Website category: auto
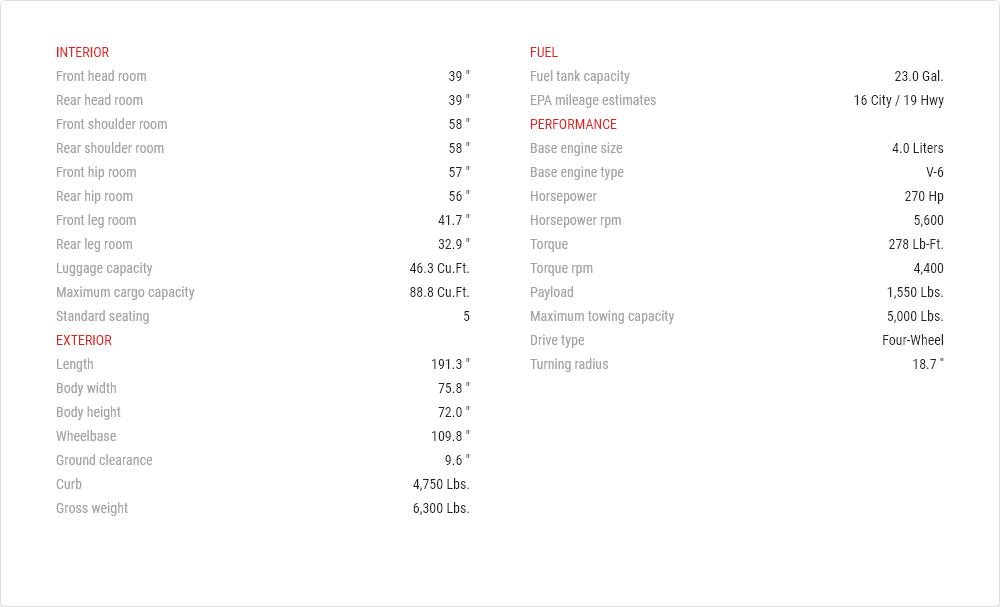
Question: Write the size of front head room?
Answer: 39 "

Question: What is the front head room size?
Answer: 39 "

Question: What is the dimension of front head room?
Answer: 39 "

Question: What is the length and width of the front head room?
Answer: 39 "

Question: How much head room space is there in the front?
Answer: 39 "

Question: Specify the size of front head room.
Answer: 39 "

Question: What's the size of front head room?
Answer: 39 "

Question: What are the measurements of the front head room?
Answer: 39 "

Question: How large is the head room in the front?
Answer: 39 "

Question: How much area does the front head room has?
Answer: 39 "

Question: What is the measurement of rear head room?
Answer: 39 "

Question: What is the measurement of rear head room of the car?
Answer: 39 "

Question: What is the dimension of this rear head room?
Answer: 39 "

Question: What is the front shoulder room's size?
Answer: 58 "

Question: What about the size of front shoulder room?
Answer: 58 "

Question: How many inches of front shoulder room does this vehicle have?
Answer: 58 "

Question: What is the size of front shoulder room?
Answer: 58 "

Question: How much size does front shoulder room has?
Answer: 58 "

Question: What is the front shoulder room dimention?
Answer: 58 "

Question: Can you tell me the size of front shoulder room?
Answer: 58 "

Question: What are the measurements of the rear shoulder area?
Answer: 58 "

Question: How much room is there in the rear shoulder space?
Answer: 58 "

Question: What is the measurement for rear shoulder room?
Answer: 58 "

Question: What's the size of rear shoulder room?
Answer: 58 "

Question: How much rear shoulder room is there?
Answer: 58 "

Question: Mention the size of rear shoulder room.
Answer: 58 "

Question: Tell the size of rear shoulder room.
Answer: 58 "

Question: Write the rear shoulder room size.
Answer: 58 "

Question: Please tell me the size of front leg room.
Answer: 41.7 "

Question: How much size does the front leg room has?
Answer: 41.7 "

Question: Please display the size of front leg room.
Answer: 41.7 "

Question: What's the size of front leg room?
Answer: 41.7 "

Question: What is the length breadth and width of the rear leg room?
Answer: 32.9 "

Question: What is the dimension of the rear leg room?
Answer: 32.9 "

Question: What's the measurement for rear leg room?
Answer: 32.9 "

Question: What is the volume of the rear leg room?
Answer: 32.9 "

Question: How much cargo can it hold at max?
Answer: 46.3 cu.ft.

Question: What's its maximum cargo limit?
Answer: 46.3 cu.ft.

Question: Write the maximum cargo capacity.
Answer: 46.3 cu.ft.

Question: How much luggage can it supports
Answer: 46.3 cu.ft.

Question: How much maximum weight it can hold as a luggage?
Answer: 46.3 cu.ft.

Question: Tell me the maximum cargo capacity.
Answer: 46.3 cu.ft.

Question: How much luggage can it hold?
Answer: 46.3 cu.ft.

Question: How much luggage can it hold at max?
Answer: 46.3 cu.ft.

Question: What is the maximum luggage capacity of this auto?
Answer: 46.3 cu.ft.

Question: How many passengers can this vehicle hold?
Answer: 5

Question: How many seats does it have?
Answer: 5

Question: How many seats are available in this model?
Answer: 5

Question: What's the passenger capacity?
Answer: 5

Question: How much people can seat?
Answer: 5

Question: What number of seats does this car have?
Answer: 5

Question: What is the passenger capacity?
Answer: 5

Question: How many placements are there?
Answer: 5

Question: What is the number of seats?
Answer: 5

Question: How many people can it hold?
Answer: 5

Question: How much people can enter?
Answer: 5

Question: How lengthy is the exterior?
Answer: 191.3 "

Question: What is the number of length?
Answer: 191.3 "

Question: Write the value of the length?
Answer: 191.3 "

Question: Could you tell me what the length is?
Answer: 191.3 "

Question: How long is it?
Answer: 191.3 "

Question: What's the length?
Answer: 191.3 "

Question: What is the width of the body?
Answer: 75.8 "

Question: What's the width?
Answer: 75.8 "